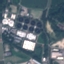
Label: Industrial